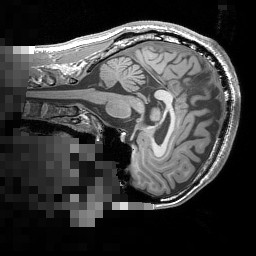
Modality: T1w
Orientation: sagittal
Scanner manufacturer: siemens
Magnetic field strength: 3 T
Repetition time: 1.5 s
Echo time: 0.00291 s